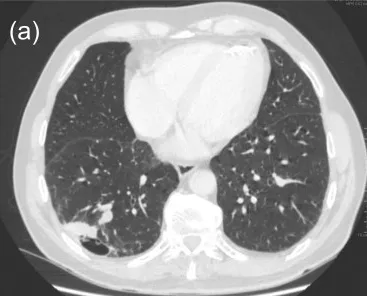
CT thorax and abdomen at diagnosis:. Tumor dorsolateral in the right lower lobe.
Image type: radiology (ct)